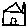
Label: house